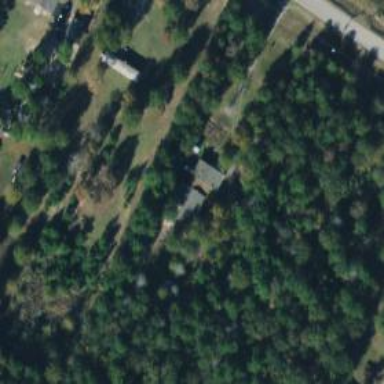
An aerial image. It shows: Driveway leading to service road.